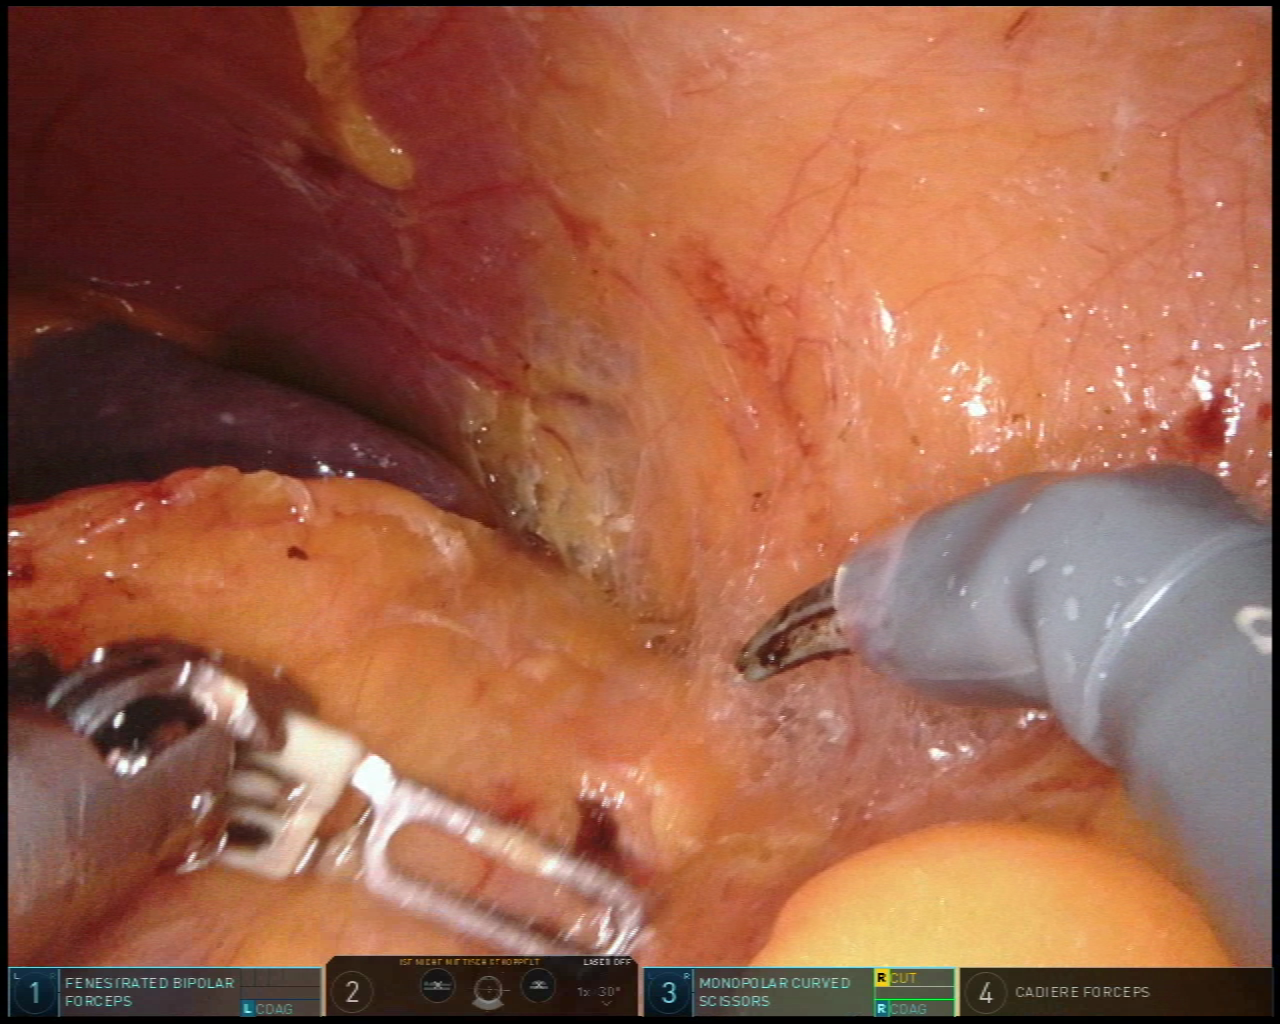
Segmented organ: spleen
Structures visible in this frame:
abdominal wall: yes
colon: no
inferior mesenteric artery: no
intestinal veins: no
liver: no
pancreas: no
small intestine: no
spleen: yes
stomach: no
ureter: no
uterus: no
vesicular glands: no